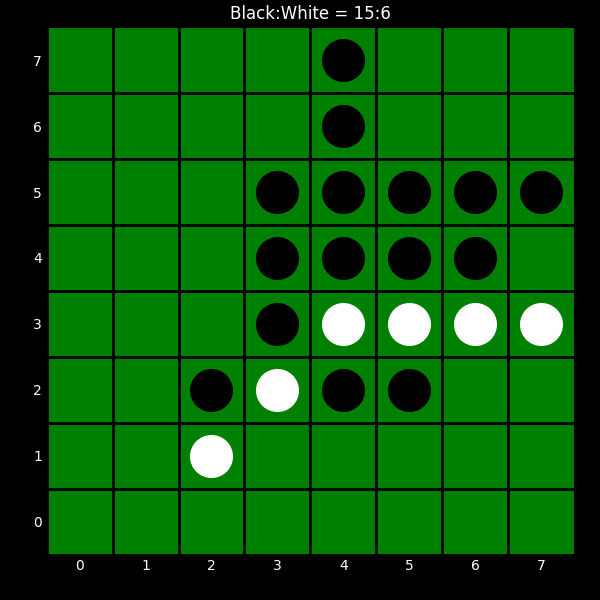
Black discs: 15
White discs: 6